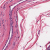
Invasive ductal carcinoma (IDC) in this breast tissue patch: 0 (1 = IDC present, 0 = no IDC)